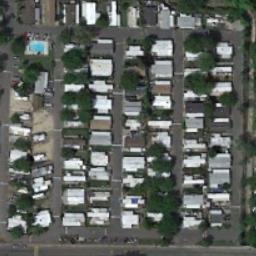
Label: mobile_home_park